Brain MRI, modality: ceT1
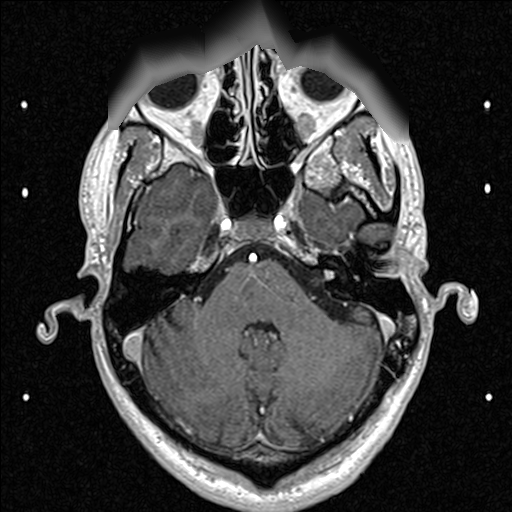